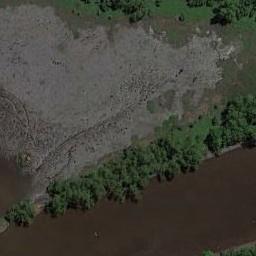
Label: wetland